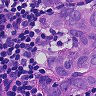
Metastatic tissue present: yes